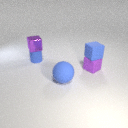
small blue rubber cube in front of small purple metal cube